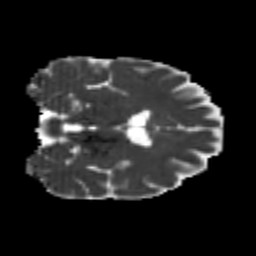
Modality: MD
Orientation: coronal
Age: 25
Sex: female
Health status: healthy
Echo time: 0.074 s